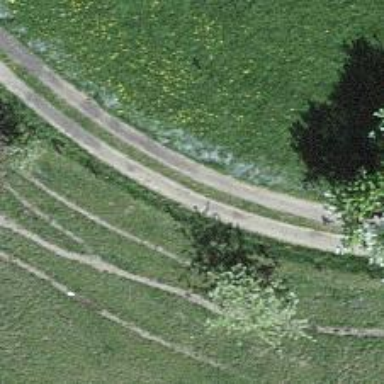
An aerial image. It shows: Dirt track road.